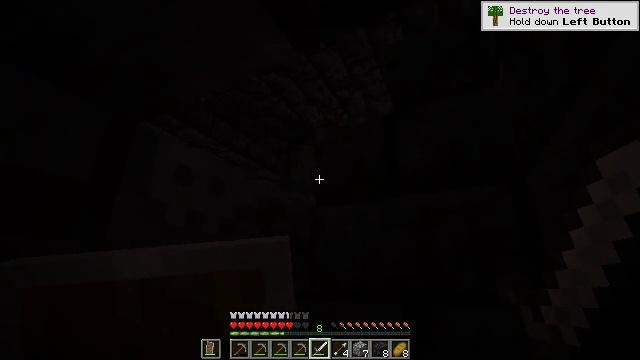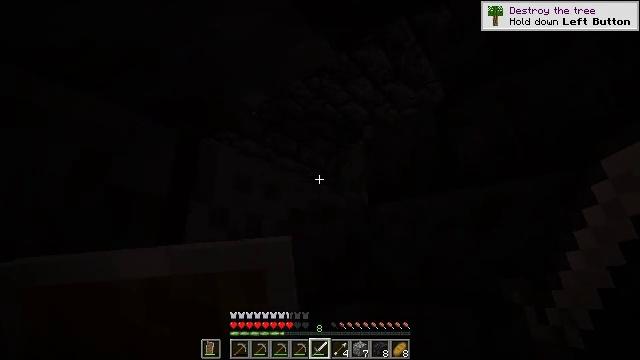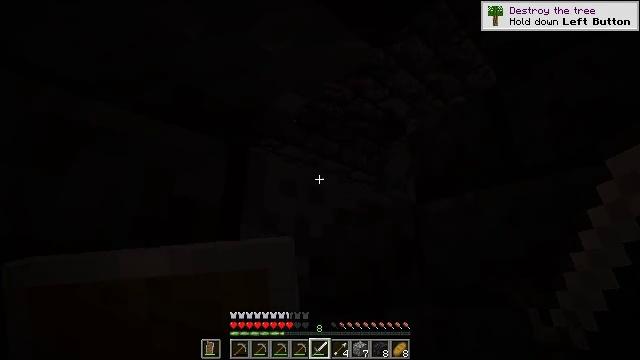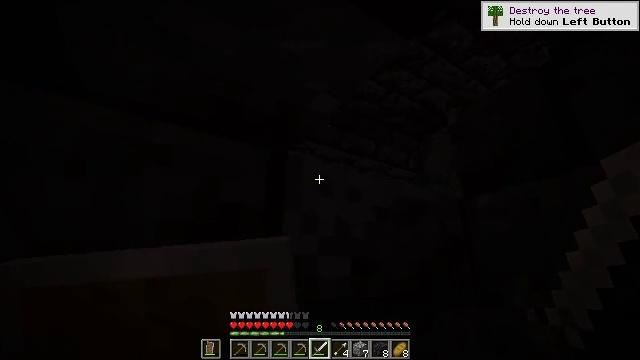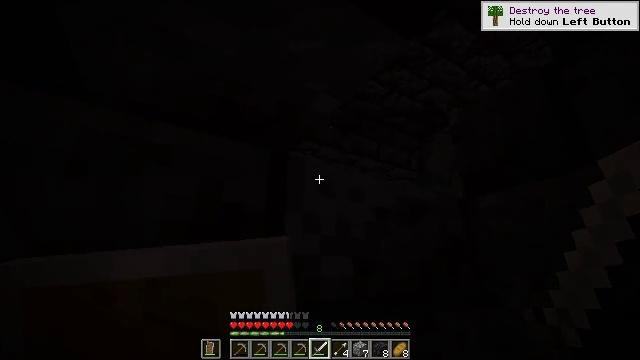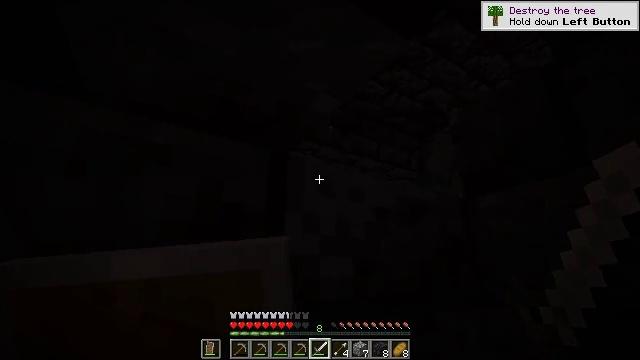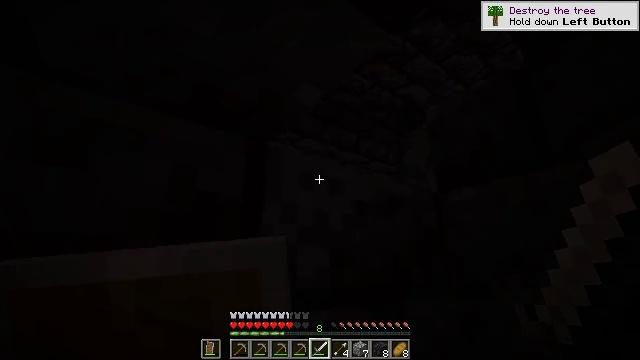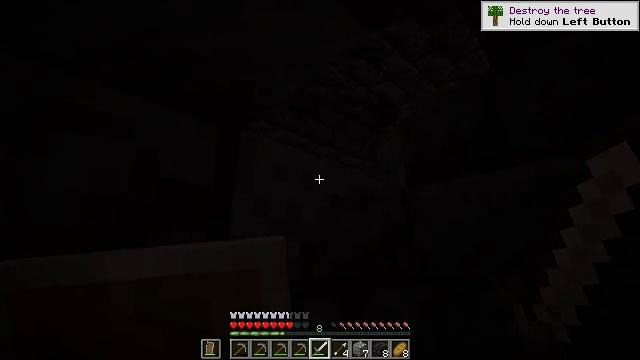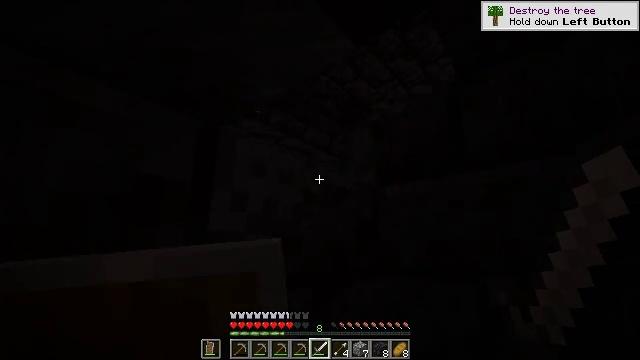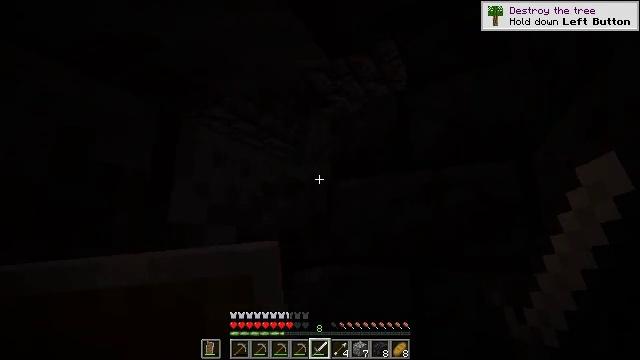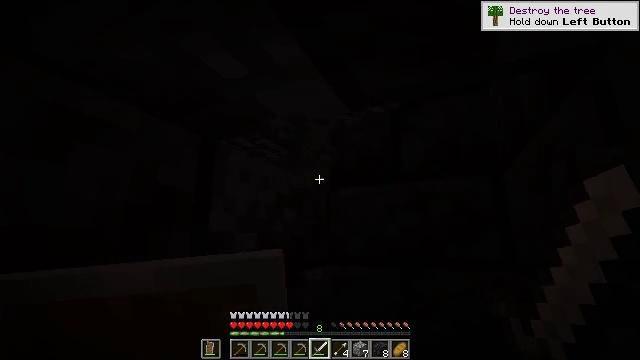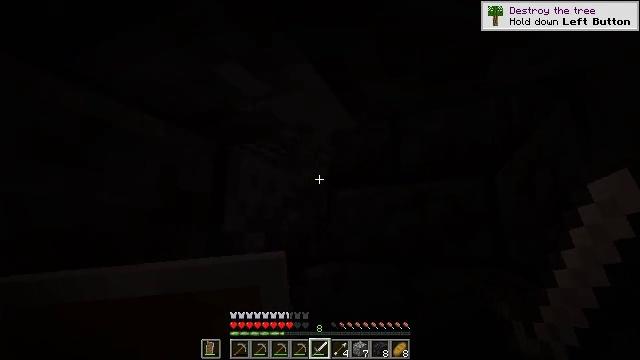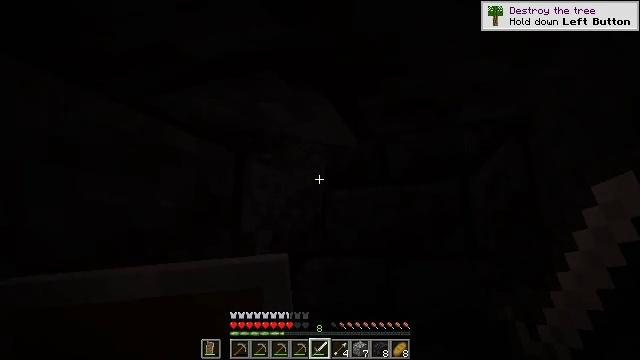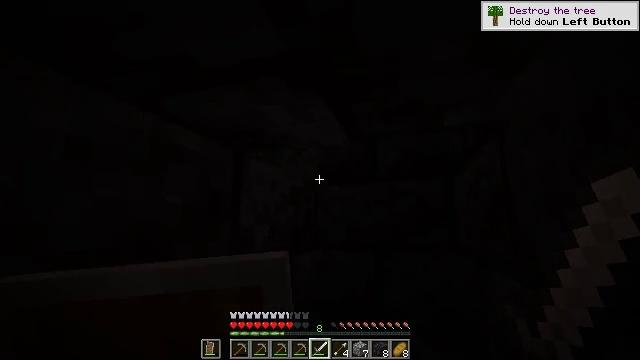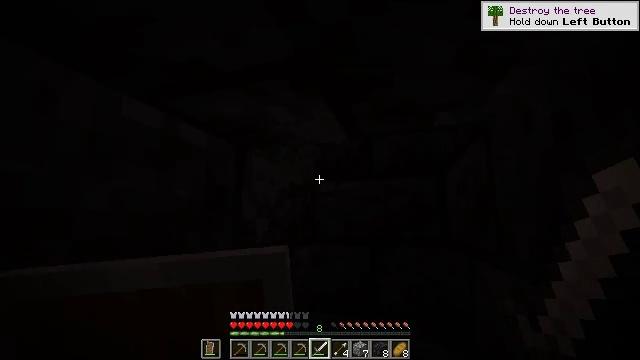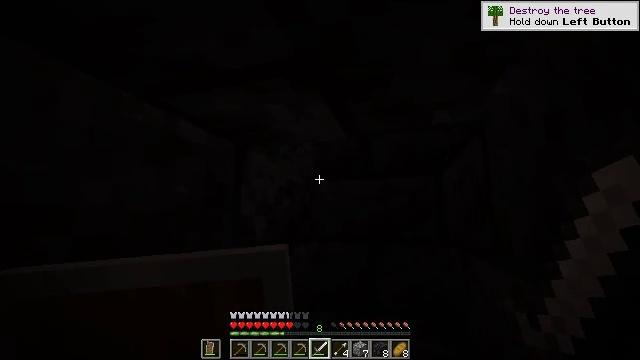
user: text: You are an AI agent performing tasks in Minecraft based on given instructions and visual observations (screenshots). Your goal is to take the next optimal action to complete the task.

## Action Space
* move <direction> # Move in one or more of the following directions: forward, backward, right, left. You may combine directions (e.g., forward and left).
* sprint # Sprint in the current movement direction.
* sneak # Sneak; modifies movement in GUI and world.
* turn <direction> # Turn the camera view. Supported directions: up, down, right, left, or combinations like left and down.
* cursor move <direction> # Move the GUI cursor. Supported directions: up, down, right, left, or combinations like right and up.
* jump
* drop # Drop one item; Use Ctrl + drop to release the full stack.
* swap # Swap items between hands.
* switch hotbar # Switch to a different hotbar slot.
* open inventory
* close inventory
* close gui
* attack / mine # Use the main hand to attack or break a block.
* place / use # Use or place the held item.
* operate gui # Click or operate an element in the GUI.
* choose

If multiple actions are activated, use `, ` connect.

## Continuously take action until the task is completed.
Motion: motion action
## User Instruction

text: Recycle the polished blackstone brick stairs from the build.
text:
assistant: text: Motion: turn left
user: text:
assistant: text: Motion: turn left
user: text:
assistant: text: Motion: turn left
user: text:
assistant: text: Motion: no_op
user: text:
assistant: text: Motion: no_op
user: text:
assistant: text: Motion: turn right and down
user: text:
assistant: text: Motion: turn right and down
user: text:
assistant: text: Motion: move back, turn right and down
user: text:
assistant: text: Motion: move back, turn right and down
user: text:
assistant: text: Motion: move back, turn right
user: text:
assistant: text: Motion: move back, turn right
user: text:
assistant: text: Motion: turn right
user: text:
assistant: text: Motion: turn right
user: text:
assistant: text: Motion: turn right
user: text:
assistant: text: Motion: no_op
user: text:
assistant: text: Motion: no_op
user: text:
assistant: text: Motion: move back, turn right and down
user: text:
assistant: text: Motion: move back
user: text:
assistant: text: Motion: no_op
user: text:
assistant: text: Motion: no_op
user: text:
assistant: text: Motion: no_op
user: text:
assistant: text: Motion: no_op
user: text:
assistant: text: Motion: no_op
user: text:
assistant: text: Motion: no_op
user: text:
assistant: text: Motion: no_op
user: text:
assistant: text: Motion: no_op
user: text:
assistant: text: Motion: no_op
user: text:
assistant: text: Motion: no_op
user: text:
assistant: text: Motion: no_op
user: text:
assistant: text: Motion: no_op